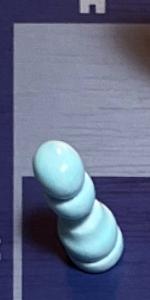
Label: Pawn_White